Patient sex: F
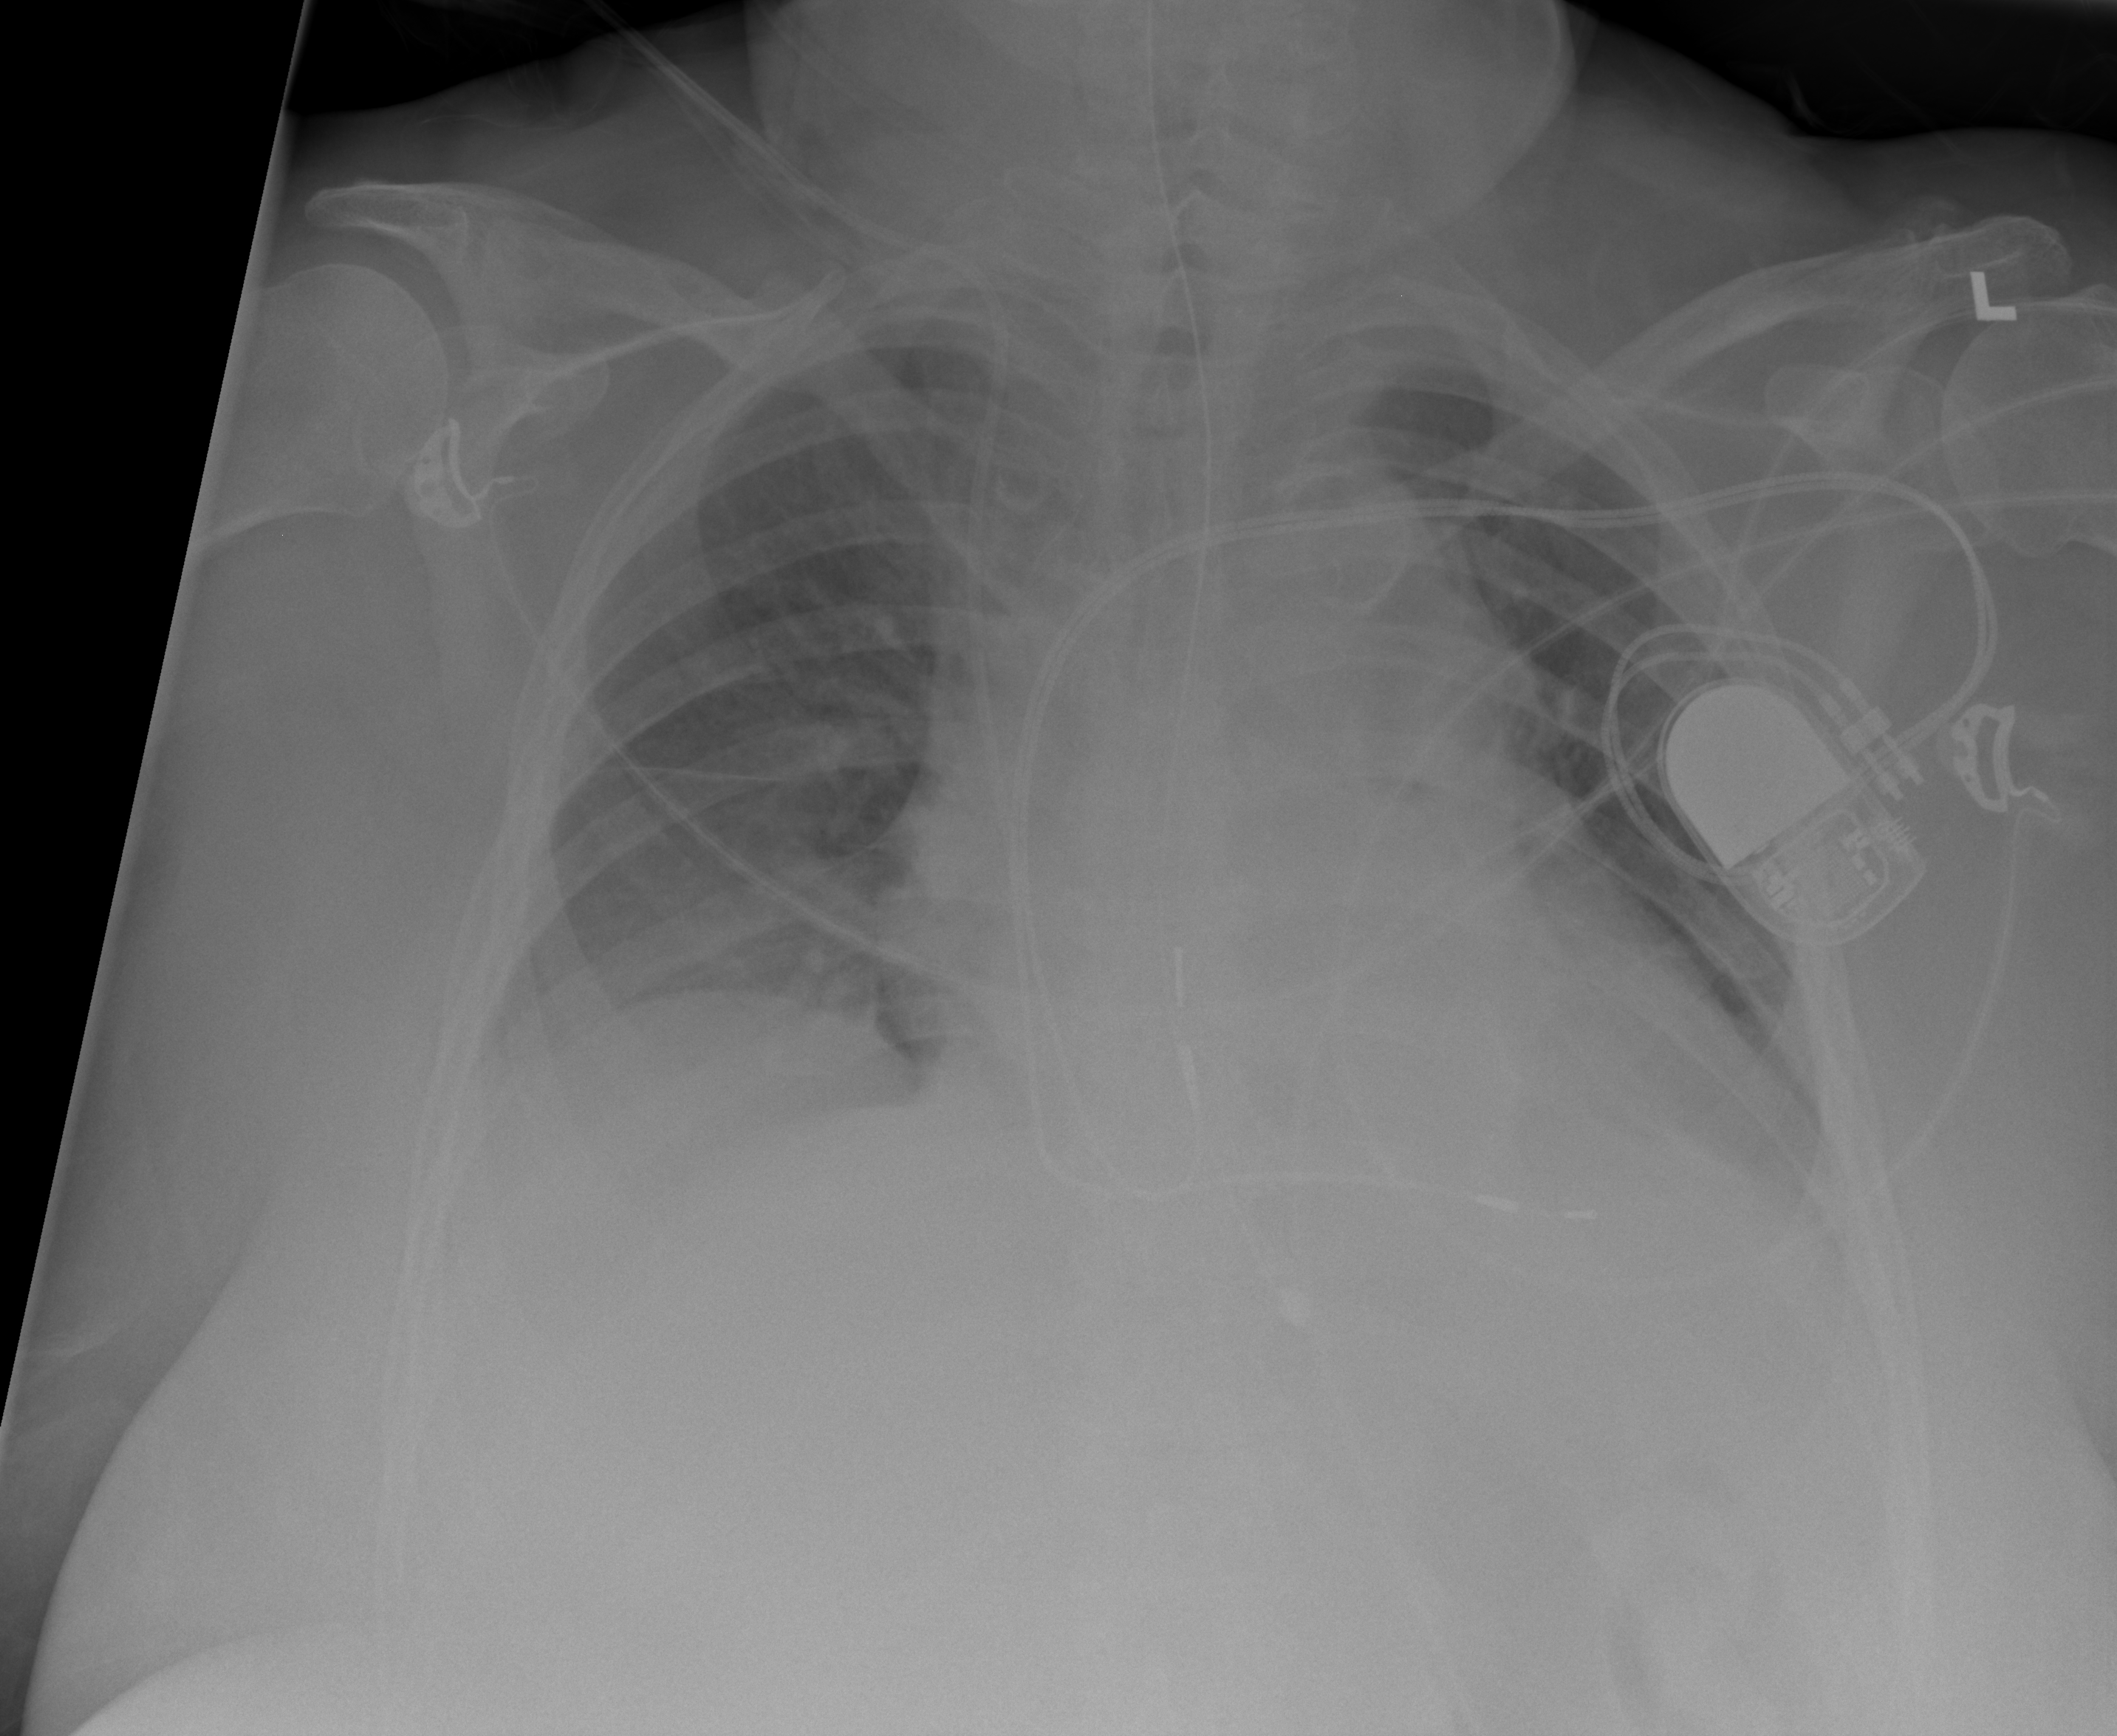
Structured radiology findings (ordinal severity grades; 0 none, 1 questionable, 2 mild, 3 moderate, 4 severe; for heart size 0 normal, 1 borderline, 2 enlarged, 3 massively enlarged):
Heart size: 2
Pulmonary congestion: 0
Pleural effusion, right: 2
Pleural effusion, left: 2
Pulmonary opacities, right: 0
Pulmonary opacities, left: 0
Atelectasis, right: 0
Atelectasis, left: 0